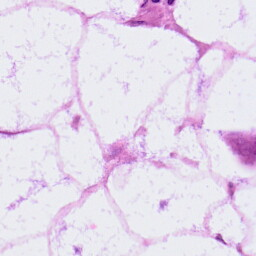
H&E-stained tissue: LymphNode